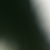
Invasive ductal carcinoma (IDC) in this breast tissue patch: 0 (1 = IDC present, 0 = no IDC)